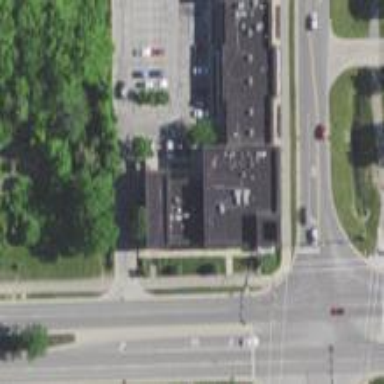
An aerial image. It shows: Retail building in retail area.